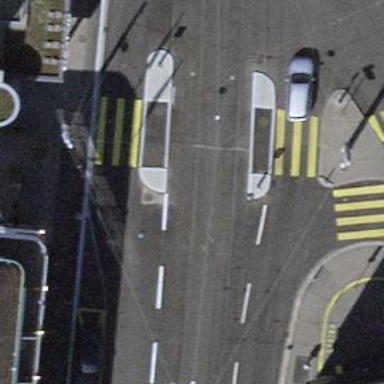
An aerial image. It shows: Tram crossing on the railway.